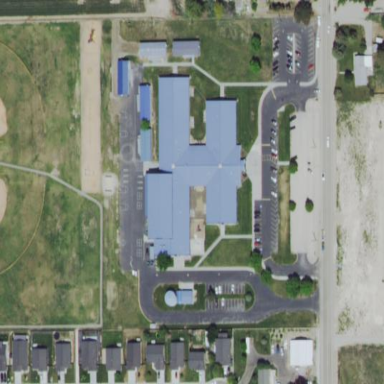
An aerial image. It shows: School building.